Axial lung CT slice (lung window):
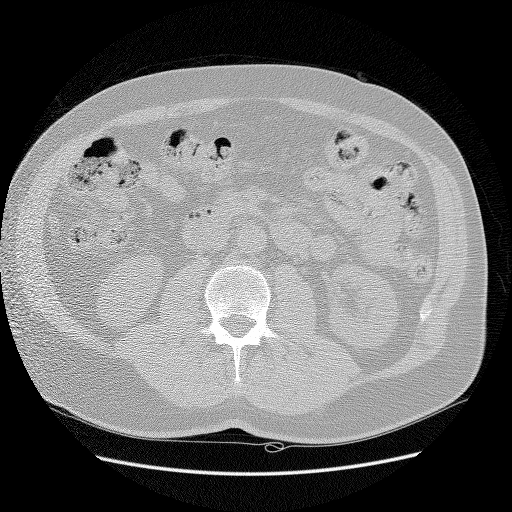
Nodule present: no